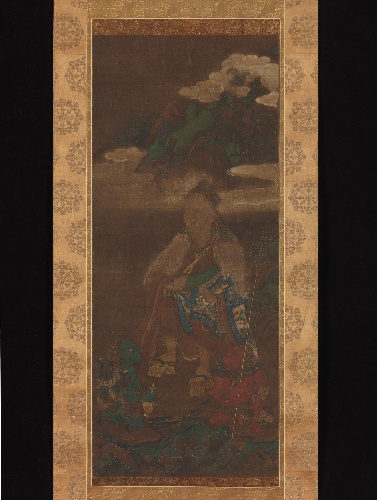
Artist: Jakusai 寂済
Artist bio: Japanese, 1348–1424
Date: late 14th–15th century
Object type: Hanging scroll
Classification: Paintings
Medium: Hanging scroll; ink and color on silk
Culture: Japan
Period: Muromachi period (1392–1573)
Dimensions: Image: 36 5/16 × 15 5/16 in. (92.2 × 38.9 cm)
Overall with mounting: 72 3/8 × 21 5/8 in. (183.8 × 54.9 cm)
Overall with knobs: 72 3/8 × 23 3/8 in. (183.8 × 59.4 cm)
Department: Asian Art
Credit line: H. O. Havemeyer Collection, Bequest of Mrs. H. O. Havemeyer, 1929
Accession year: 1929
Repository: Metropolitan Museum of Art, New York, NY
Tags: Men|Demons